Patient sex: M
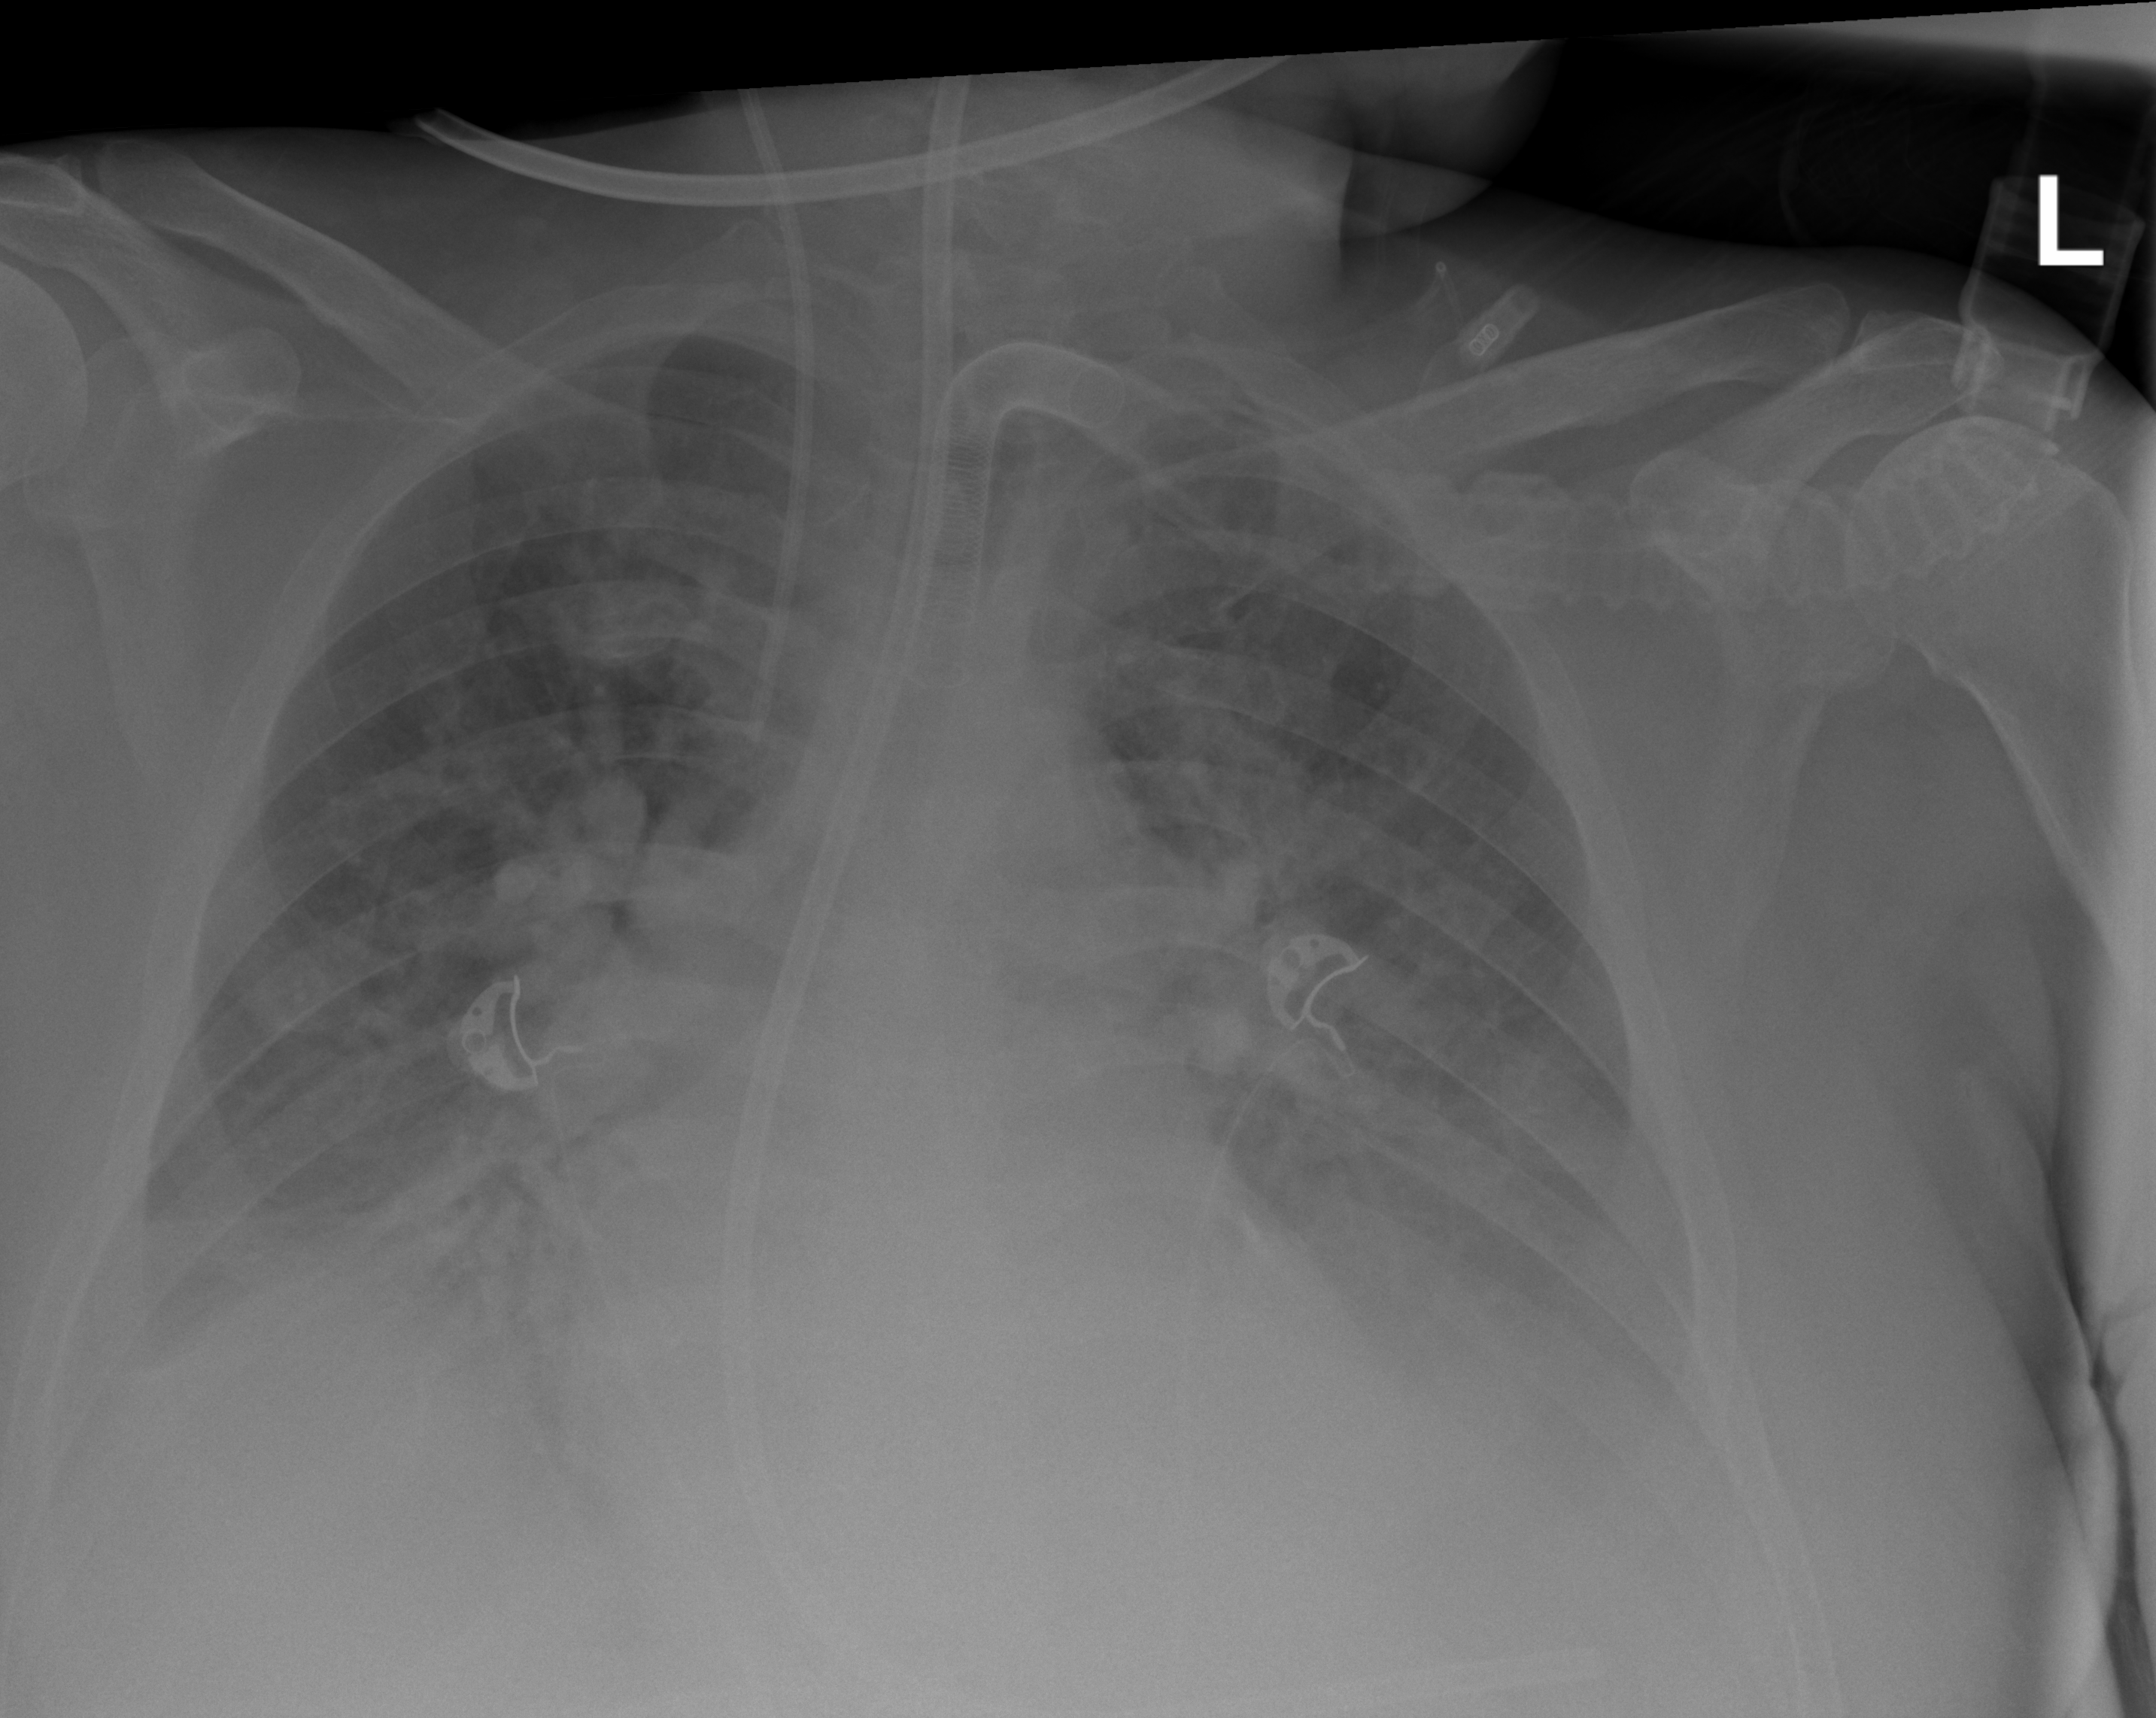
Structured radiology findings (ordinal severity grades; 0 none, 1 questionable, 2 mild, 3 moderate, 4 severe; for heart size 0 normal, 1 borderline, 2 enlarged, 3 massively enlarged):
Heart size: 2
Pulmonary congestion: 3
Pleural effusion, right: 2
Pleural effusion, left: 3
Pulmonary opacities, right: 3
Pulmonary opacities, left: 2
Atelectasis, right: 2
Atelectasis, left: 3